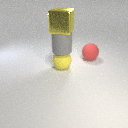
large yellow metal cube above large yellow rubber sphere